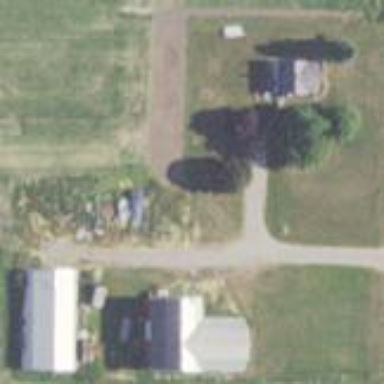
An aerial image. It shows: Farmyard area.